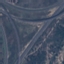
Land use / land cover: Highway